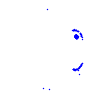
Particle: pion